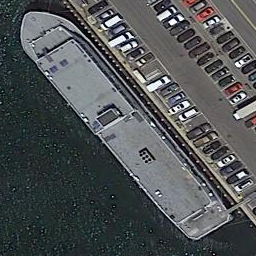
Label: civil